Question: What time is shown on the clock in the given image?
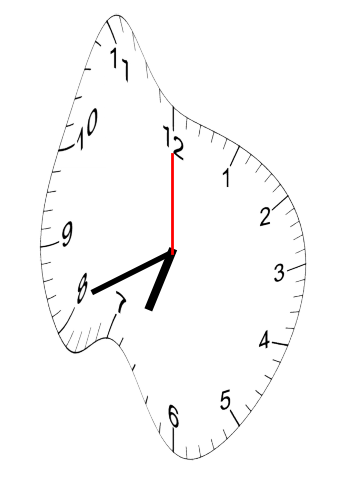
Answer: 06:41:00